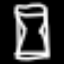
Label: hourglass